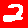
Digit: 2